Question: I'm trying to self join with conditions.
Is there a way where I could do this without using Union? (union works fine but the query doubles in size which I'm trying to avoid)
Below is the query I've written (any suggestion or guidance would be much appreciated!)
'''
Select
concat(de.EthnicityText ,' - ', dec2.EthnicityText) as 'Ethnicity'
from
dl.DimEthnicity de
inner join
(select dec1.EthnicityParentId, dec1.EthnicityText
from dl.dimethnicity dec1) as dec2 on de.EthnicityID = dec2.EthnicityParentId
union all
select de.EthnicityText as 'Ethnicity'
from dl.DimEthnicity de
where de.EthnicityParentId is null
'''

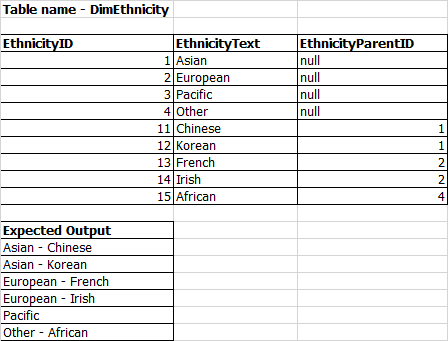
Answer: Assuming you're wanting to return all values, even if ParentID is null.
'''
select a.EthnicityText + case when b.EthnicityText is null then '' else ' - ' + b.EthnicityText end
from DimEthnicity a
left join DimEthnicity b on b.EthnicityID = a.EthnicityParentID
'''
Left join allows for the condition you're looking for (only return the self join row when it exists). More info on left joins: <URL>